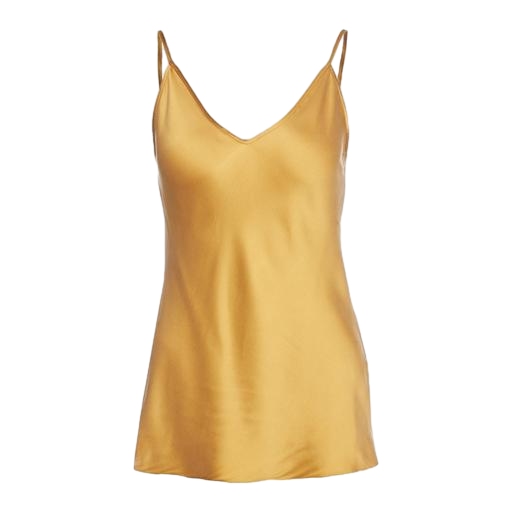
longline cami, camisole top, natural charmeuse v-neck cami, white background